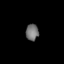
Tissue: lung
Cell type: Others
Senescence score: 0.2338
Nuclear area (px): 207
Mean DAPI intensity: 112.304